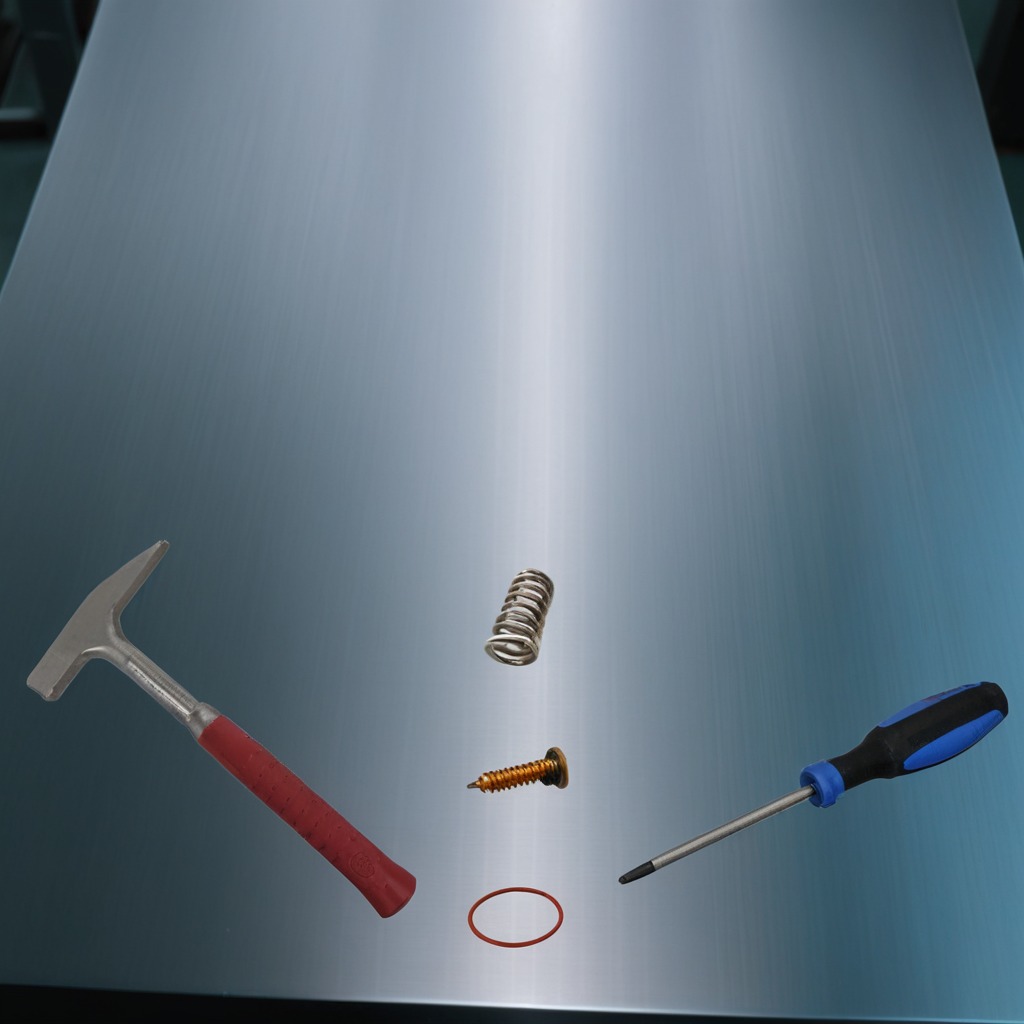
A rubber o-ring, a hammer, a metal machine screw, a coiled metal spring, and a screwdriver are lying on the metal table in the machine shop under fluorescent lights.